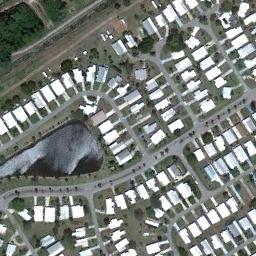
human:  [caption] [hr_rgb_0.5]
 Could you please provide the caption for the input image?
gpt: The mobile home park has lots of neatly arranged white mobile homes and a lake .

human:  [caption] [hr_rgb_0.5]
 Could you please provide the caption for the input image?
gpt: Here are four rows of white mobile homes .

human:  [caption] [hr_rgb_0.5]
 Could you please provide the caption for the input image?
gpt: Many buildings are in the mobile home park .

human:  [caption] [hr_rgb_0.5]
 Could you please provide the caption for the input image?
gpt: The mobile home park is on the grass next to the road .

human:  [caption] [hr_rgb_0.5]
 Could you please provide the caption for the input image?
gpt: There are many white buildings and a lake in the mobile home park .